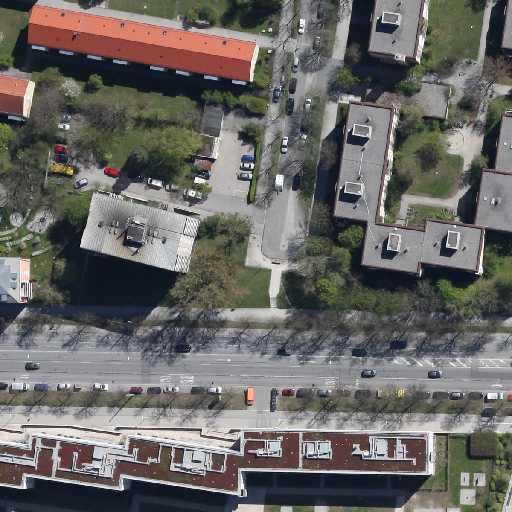
Referring expression: vehicle driving on the road